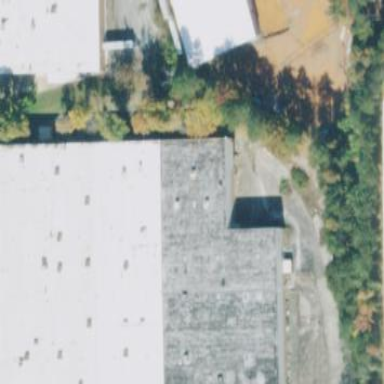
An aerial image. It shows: Warehouse building.